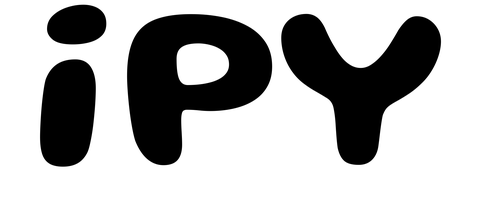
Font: Gluten_SemiBold